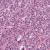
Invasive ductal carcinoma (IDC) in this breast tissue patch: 1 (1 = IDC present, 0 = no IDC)